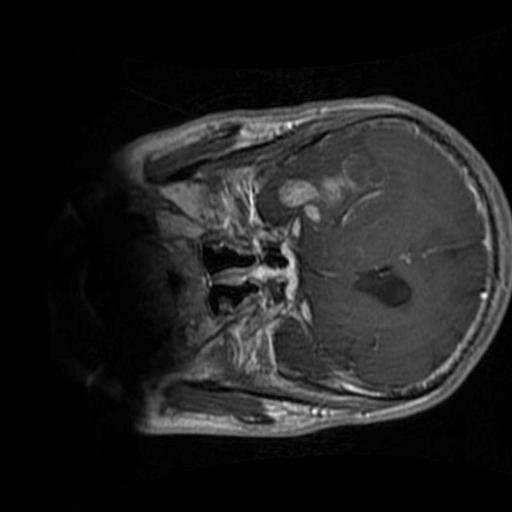
Label: brain_glioma